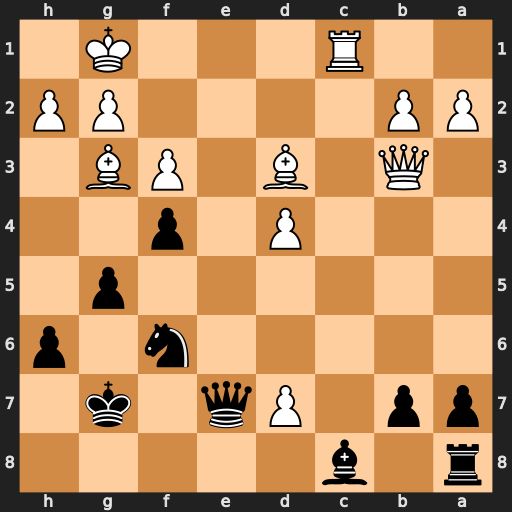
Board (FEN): r1b5/pp1Pq1k1/5n1p/6p1/3P1p2/1Q1B1PB1/PP4PP/2R3K1
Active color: b
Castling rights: -
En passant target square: -
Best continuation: Qe3+ Bf2 Qxc1+